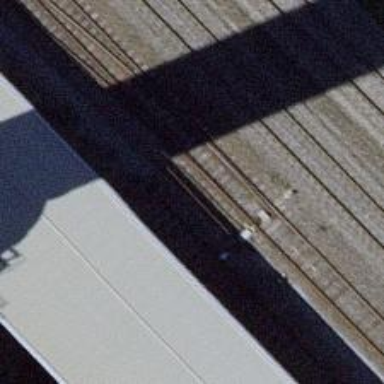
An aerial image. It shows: Single-track spur railway line.